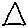
Label: triangle